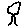
Label: tree